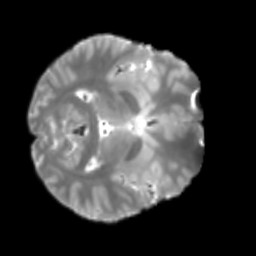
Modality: T2w
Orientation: axial
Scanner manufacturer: siemens
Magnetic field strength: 3 T
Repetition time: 4 s
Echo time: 0.0594 s